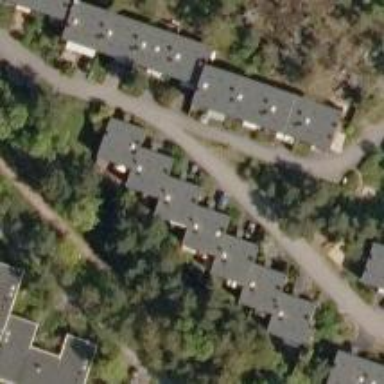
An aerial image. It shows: Terrace building.